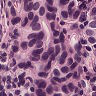
Metastatic tissue present: yes